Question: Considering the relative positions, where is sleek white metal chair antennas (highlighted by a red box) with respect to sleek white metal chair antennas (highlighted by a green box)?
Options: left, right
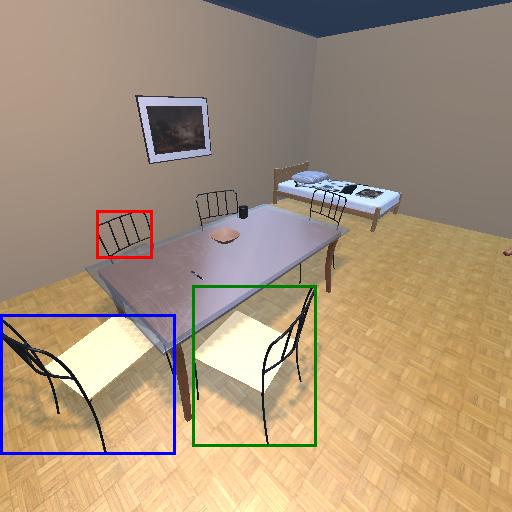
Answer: left